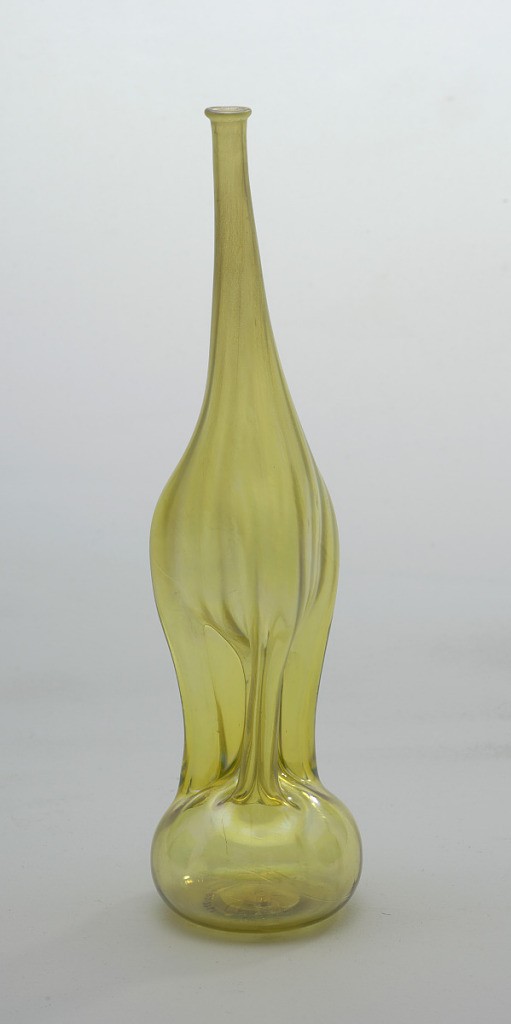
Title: Vase
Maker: Louis Comfort Tiffany, American, 1848–1933
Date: ca. 1898-1900
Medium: Mouth-blown favrile glass
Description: Iridescent yellow, slightly opaque on neck and shoulder, clear at base. Tall slender neck with small lip. Central portion of the body indented tripartitely, bottom portion is flattened sphere. Incised marks on base: "T 4550 L.C.T. Favrile"